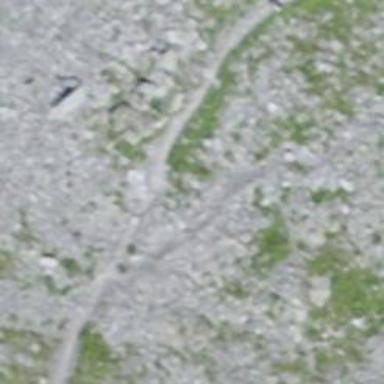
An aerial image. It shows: Path.